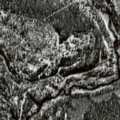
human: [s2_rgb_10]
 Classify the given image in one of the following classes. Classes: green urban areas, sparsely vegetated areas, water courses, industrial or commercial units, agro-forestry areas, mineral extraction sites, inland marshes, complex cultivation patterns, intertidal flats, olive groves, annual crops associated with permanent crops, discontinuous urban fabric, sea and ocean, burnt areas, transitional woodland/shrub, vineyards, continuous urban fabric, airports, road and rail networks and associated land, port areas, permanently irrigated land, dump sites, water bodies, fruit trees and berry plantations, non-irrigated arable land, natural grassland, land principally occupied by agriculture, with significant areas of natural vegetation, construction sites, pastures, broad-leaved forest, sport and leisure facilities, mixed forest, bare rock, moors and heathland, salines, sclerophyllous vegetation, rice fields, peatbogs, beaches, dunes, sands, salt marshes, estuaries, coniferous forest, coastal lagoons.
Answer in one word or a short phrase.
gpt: coniferous forest, peatbogs